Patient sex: F
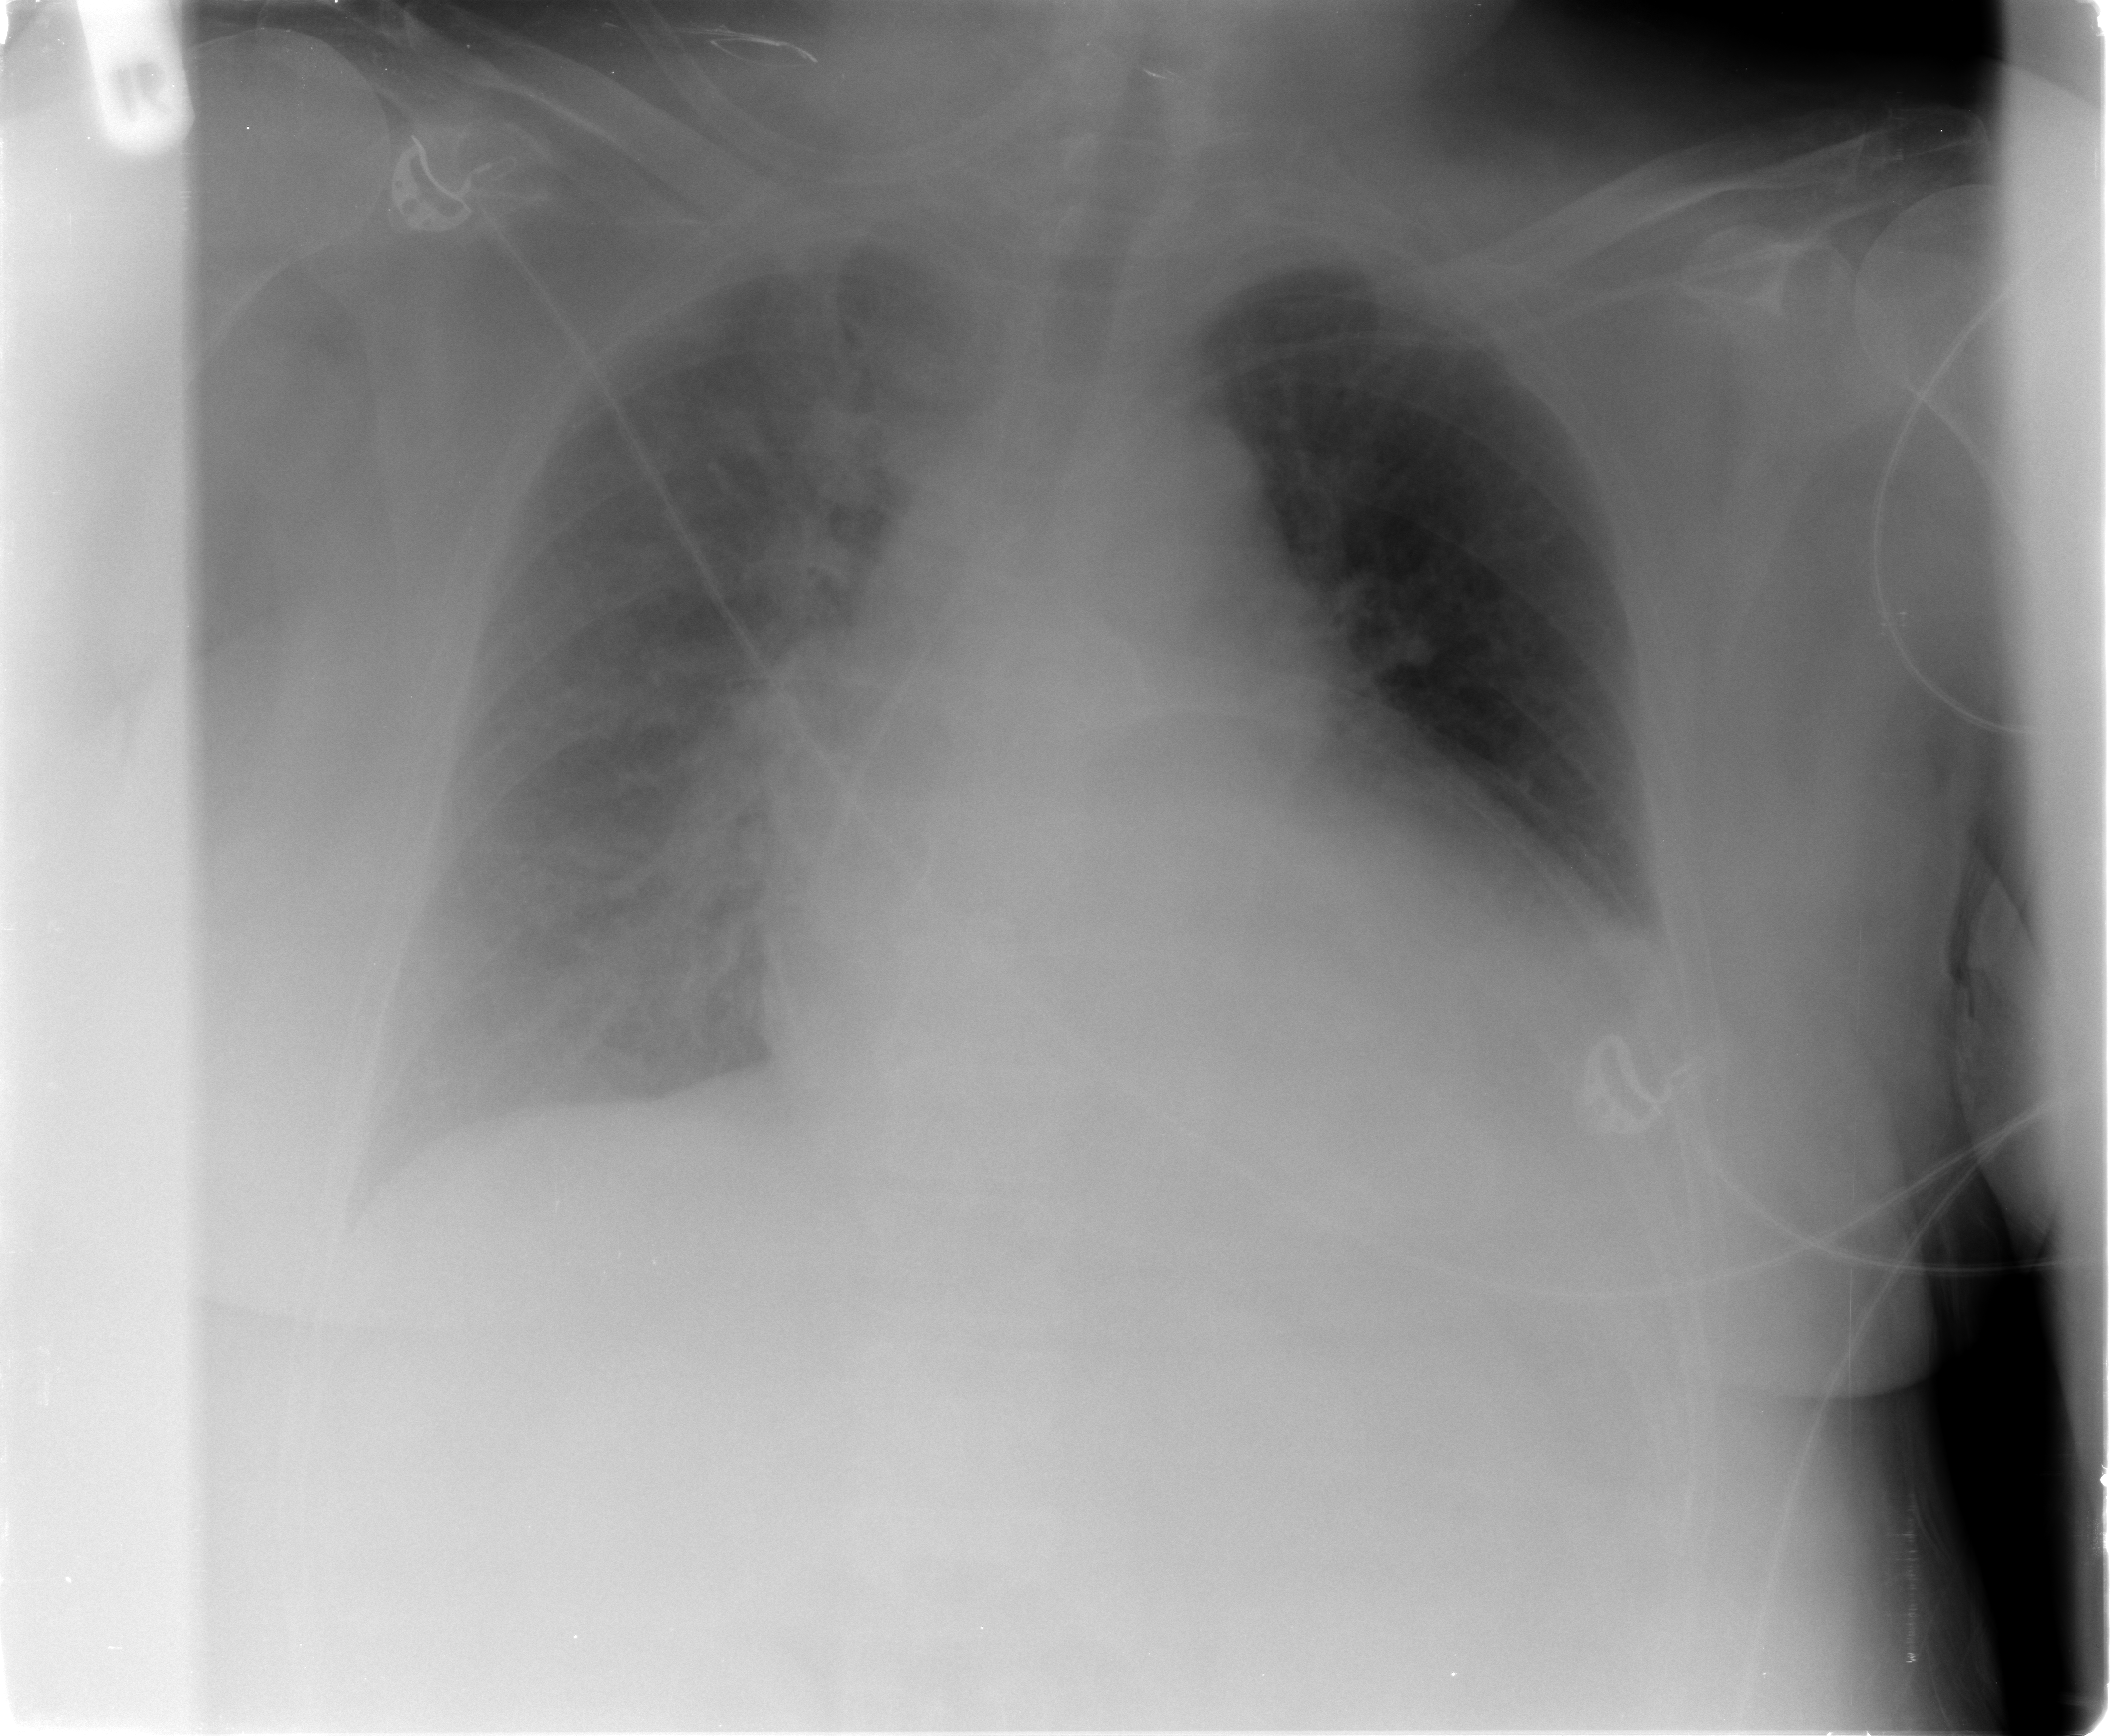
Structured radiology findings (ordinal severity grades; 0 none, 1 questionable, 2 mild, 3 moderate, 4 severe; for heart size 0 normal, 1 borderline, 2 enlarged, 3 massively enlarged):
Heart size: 2
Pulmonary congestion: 2
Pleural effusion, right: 2
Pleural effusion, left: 2
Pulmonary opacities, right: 0
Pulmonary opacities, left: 0
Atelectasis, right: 2
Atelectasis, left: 2